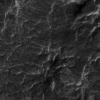
Label: not_dusty